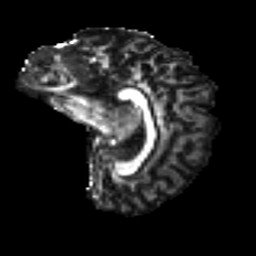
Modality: FA
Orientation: sagittal
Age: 34
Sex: female
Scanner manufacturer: ge
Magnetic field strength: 3 T
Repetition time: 7.8 s
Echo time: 0.0606 s